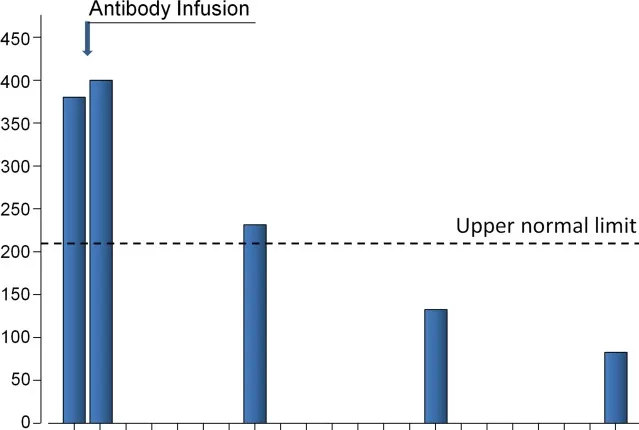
D-Dimer levels in patient plasma samples collected before antibody infusion (Day 0) and 1, 7, 14, and 21 days thereafter. Dashed line represents the upper normal reference value.
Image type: chart (chart)